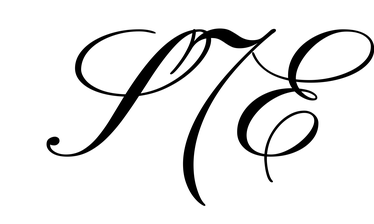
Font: PinyonScript-Regular